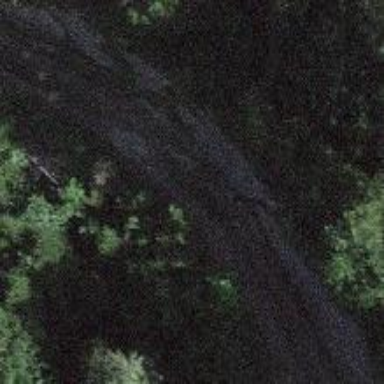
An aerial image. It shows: Gravel track with excellent trail visibility.